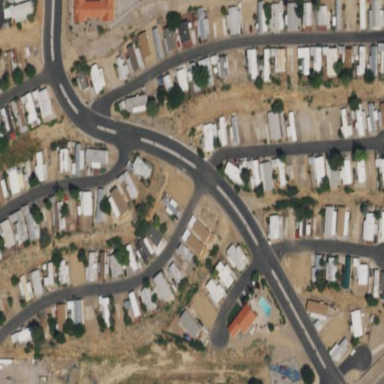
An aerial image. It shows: Mobile residential area.